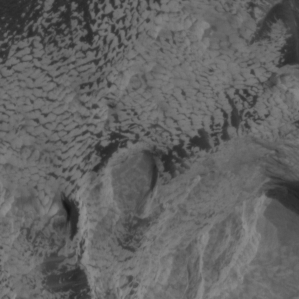
Label: non_frost